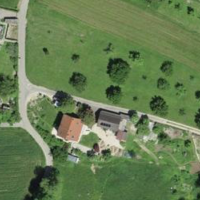
EUNIS habitat code: 24
Species observed at this site:
Veronica persica
Knautia arvensis